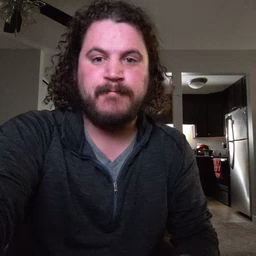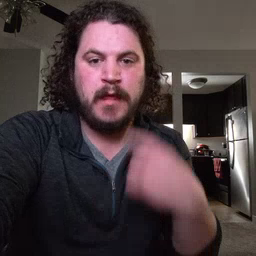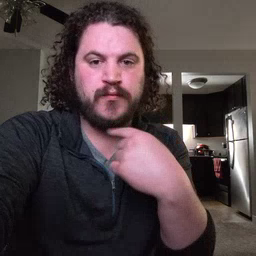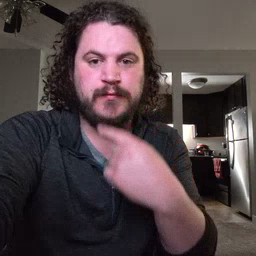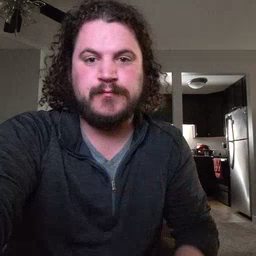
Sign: mouth